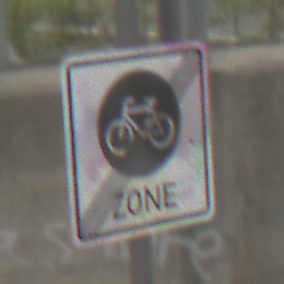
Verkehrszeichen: EndeFahrradzone
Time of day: Midday
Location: Roofed (Special)
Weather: Overcast
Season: NotSpecified
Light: Natural